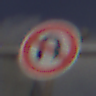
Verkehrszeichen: VerbotWenden
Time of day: MorningAfternoon
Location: Outdoor (Urban)
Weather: PartlyCloudy
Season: NotSpecified
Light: Natural